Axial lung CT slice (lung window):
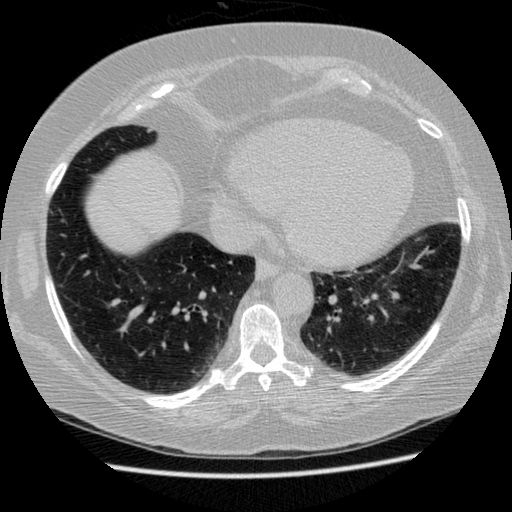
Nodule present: no